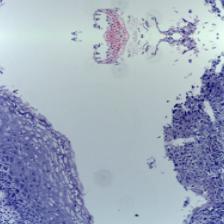
Diagnosis: OSCC